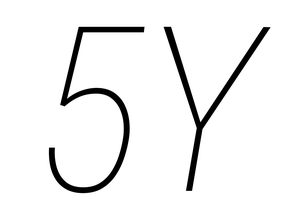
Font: Roboto-Italic_Condensed_Thin_Italic